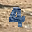
Label: 4